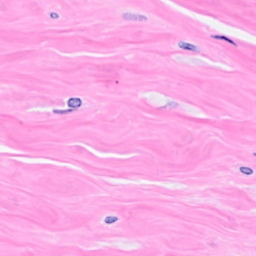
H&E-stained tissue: Breast